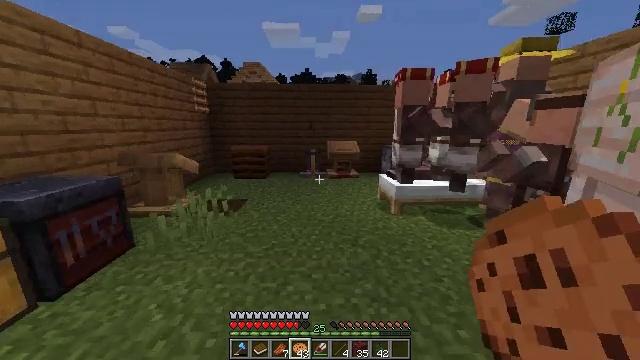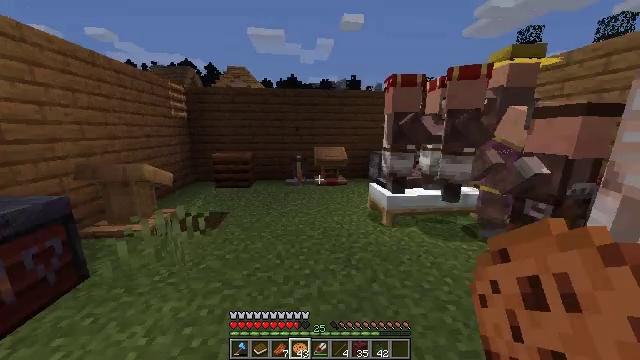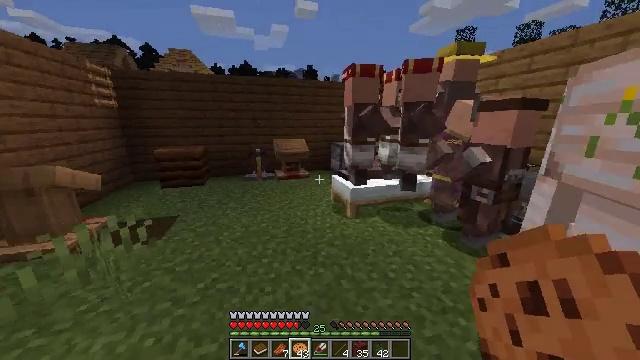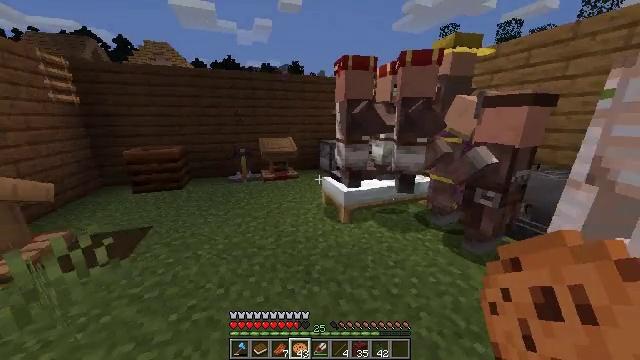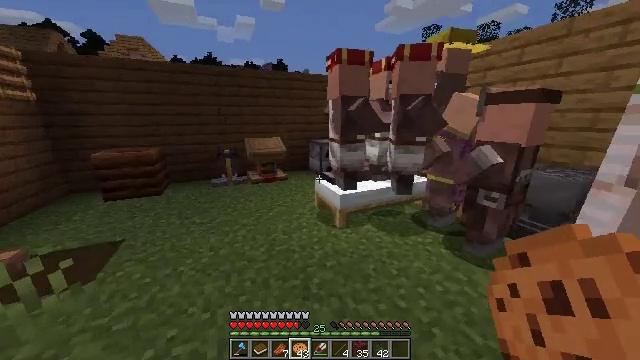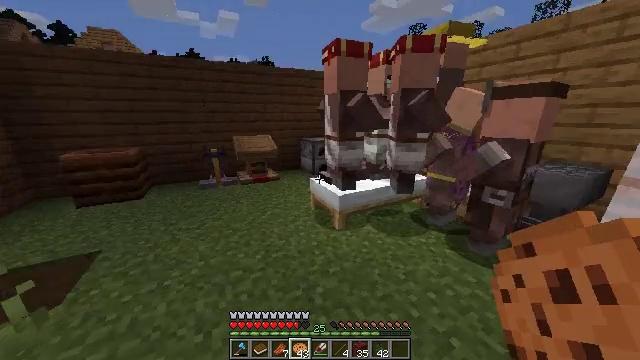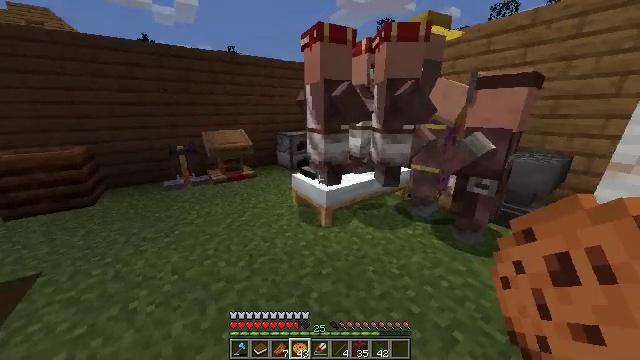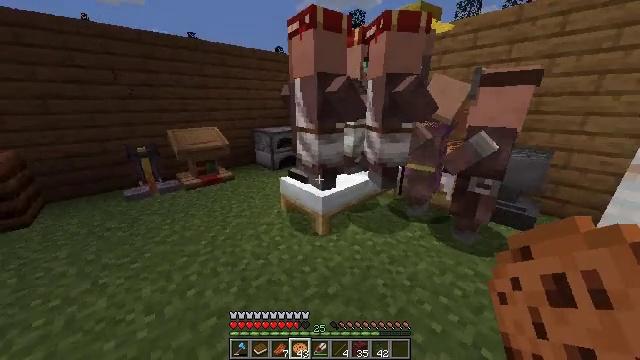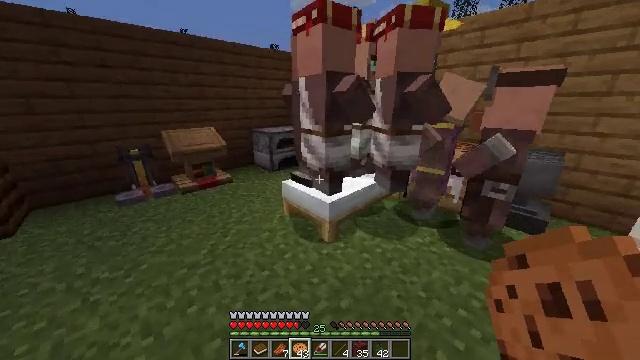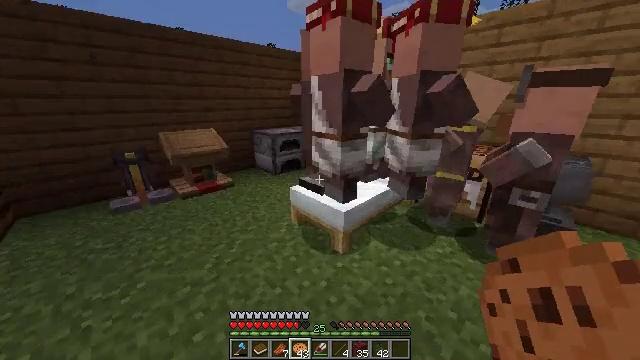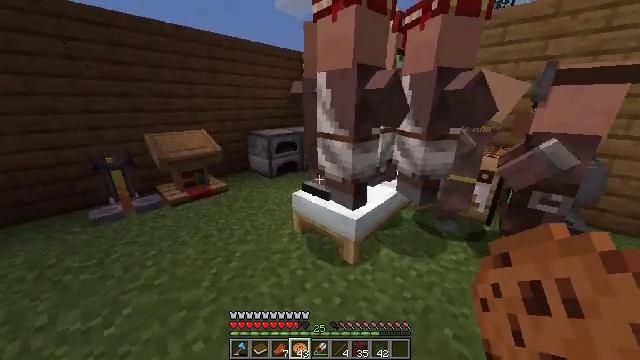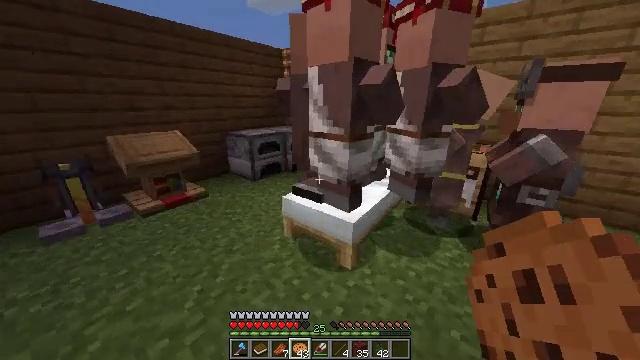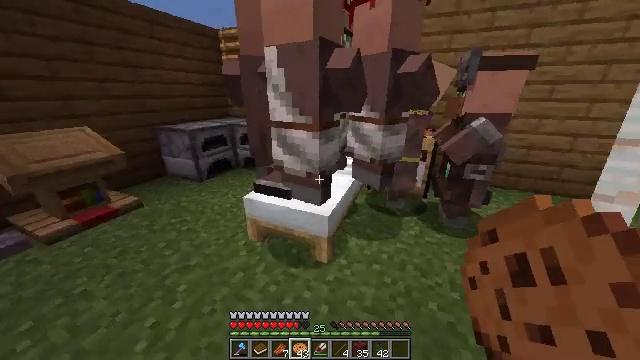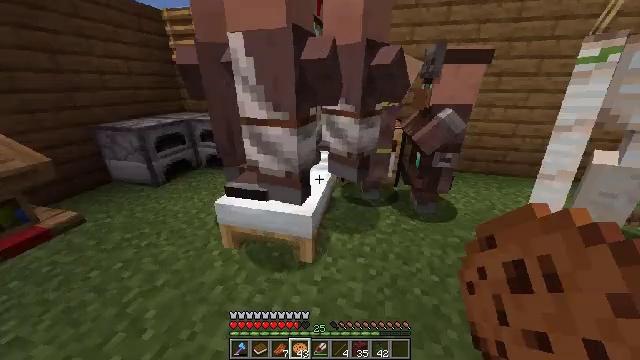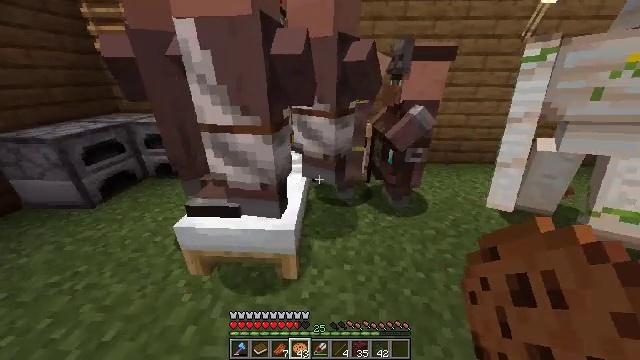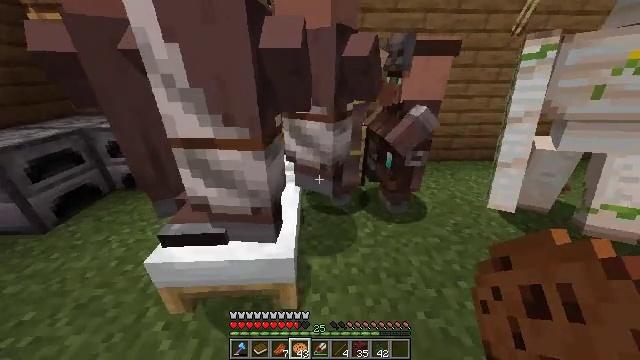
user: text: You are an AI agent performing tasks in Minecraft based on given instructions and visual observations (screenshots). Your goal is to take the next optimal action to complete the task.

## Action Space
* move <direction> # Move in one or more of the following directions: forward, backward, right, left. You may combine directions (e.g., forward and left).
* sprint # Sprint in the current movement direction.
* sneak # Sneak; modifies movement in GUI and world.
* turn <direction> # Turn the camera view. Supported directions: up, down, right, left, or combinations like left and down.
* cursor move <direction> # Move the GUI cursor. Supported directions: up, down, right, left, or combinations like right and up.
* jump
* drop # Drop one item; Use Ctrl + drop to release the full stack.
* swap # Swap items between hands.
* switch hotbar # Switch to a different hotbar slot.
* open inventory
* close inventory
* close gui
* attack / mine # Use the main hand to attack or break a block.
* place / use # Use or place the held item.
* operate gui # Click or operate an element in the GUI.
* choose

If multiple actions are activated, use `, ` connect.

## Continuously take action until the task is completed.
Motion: motion action
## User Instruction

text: Combine string and sticks to get a bow.
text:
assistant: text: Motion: move forward, sprint, turn right and up
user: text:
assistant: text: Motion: move forward, sprint, turn right and down
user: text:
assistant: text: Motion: move forward, sprint, turn right
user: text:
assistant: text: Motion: move forward and move left, sprint, turn right
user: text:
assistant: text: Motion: move forward and move left, sprint, turn right
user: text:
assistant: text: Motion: move forward and move left, sprint, turn right and down
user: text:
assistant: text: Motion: move forward and move left, sprint, turn right and down
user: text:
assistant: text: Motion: move forward and move left, sprint, turn right
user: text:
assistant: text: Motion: move forward and move left, sprint
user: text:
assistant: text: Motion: move forward and move left, sprint, turn right
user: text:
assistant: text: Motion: move forward and move left, sprint, turn right
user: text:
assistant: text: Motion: move forward and move left, sprint, turn right and down
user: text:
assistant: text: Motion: move forward, sprint, turn right and down
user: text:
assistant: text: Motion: move forward, sprint, turn right and down
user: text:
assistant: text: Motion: move forward, sprint, turn right and down
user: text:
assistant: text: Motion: move forward, sprint
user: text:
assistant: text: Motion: move forward, sprint, turn down
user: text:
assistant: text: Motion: move forward, sprint, turn down
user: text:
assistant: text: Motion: move forward and move right, turn left and down
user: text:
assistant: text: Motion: move forward and move right, turn left
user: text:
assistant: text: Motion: move forward and move right
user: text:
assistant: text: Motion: move forward and move right
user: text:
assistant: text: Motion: move forward and move right, sprint, turn left and down
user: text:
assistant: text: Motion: move forward and move right, sprint, turn left and down
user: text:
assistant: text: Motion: move forward and move right, sprint, turn left and down
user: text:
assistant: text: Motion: move forward and move right, sprint, turn left and down
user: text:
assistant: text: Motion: move forward and move right, sprint, turn left and up, jump
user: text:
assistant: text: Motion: move forward and move right, sprint, jump
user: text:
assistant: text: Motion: move forward and move right, sprint, jump
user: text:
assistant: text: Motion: move forward and move right, sprint, turn left, jump